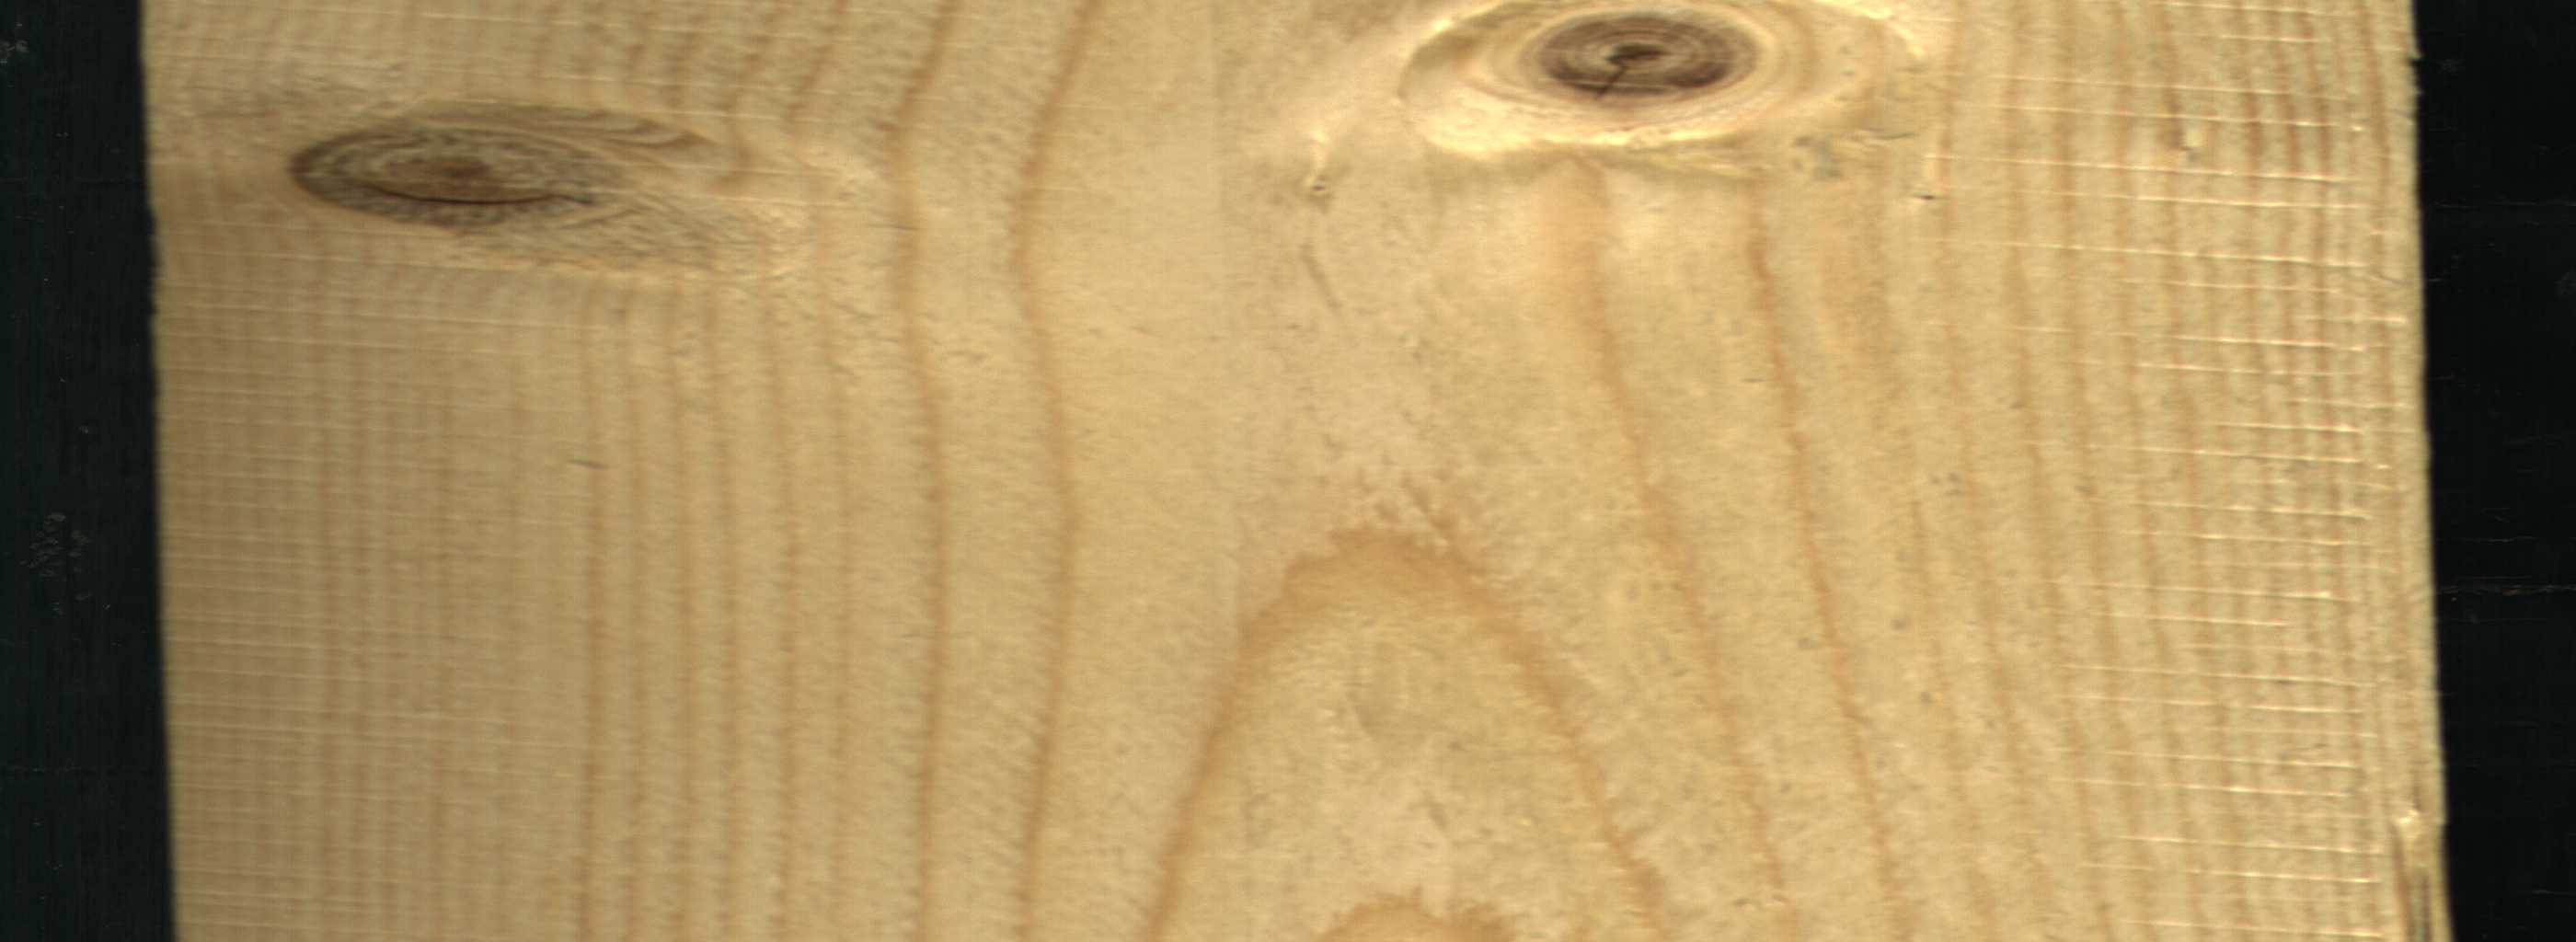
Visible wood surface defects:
Live_Knot
Live_Knot